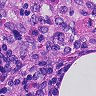
Metastatic tissue present: no